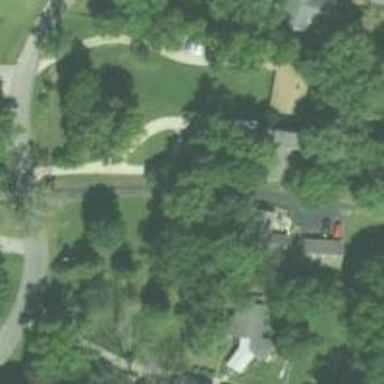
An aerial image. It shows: Driveway leading to service road.